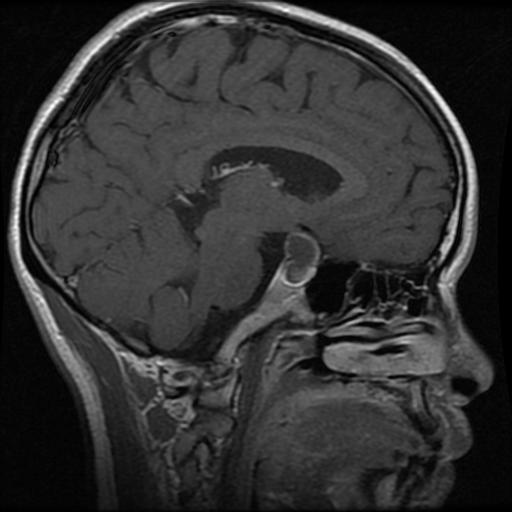
Label: pituitary